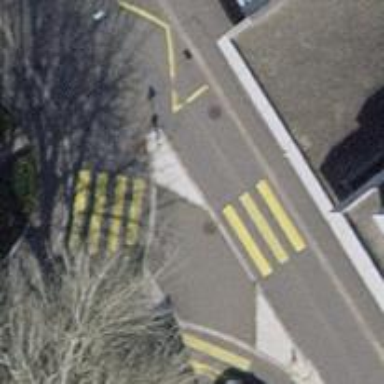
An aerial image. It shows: Kerb serving as barrier.